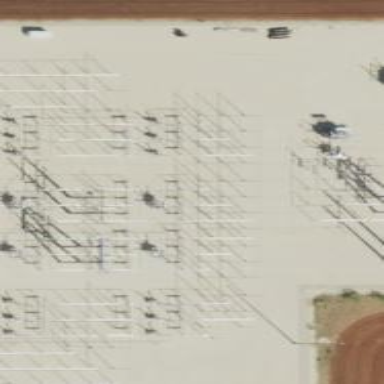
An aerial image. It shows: Switch used for power control.